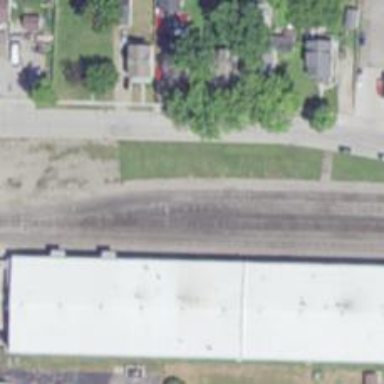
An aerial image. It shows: Rail spur service.